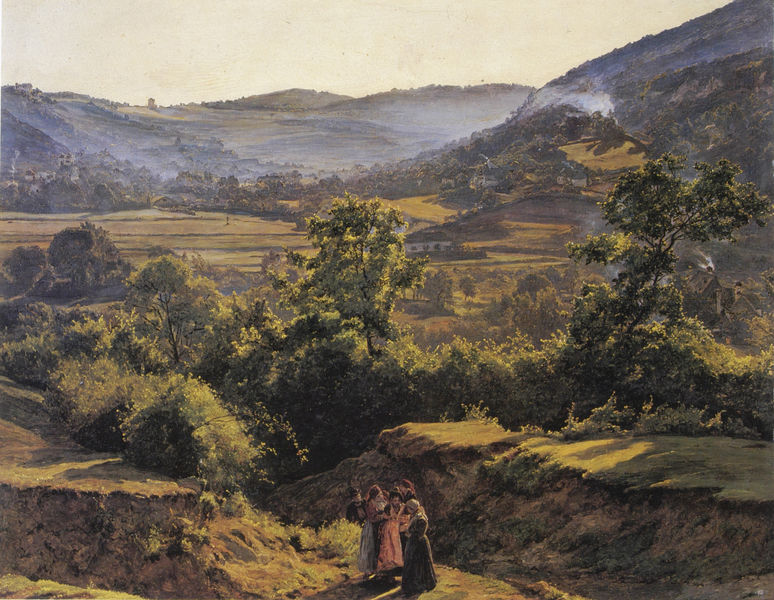
Titel: Berglandschaft mit der Ruine Liechtenstein bei Mödling
Künstler: Ferdinand Georg Waldmüller
Standort: Schloss Vaduz
Institution: Sammlungen des Fürsten von Liechentenstein
Schlagwörter: baum, berg, blau, blätter, felsen, feuer, gemälde, gruppe, himmel, laub, mann, schatten, weiß, bäume, frauen, gelb, grün, landschaft, menschen, mädchen, ocker, abend, braun, femmes, frau, hut, hüte, kleider, licht, schwarz, gras, haus, rasen, rot, schleier, weg, wiese, beige, gespräch, malerei, rock, stein, steine, öl, erde, feld, felder, ferne, gräser, horizont, häuser, hügel, morgen, natur, weite, busch, büsche, rauch, sonne, sträucher, wiesen, land, gold, familie, paar, personen, pflanzen, rosa, tal, wald, anhöhe, bauern, kinder, turm, aussicht, magd, perspektive, süden, unterhaltung, röcke, abhang, berge, gebirge, gipfel, hang, dorf, giebel, abendsonne, dunst, gelände, luftperspektive, nebel, tag, landschaftsmalerei, alm, berglandschaft, schlucht, hof, hügellandschaft, figuren, böschung, romantik, staffage, brun, france, homme, jaune, vert, tiefe, vier, weiden, spaziergang, wandern, alpen, geheimnis, feuchtigkeit, kunst, flora, tracht, biedermeier, maison, laubwald, wanderer, eisenbahn, dames, bauernhaus, unkraut, fauna, kate, spaziergänger, femme, waldmüller, lumière, hohlweg, arbre, soleil, bois, ciel, foret, nature, paysage, verdure, peinture, robe, paysan, abendlicht, bäum, ferme, montagnes, realisme, toskana, montagne, ocre, enfants, paysans, campagne, champ, chardin, frauengruppe, incendie, paysanne, schclucht, sonnelicht, talweg, enfant, fille, aussichtsturm, baume, arbres, rocher, figurengruppe, terre, brume, fillette, chemin, naturalisme, coucher de soleil, colline, tableau, feu, soleil couchant, crépuscule, groupe, fumee, robes, personnages, habitation, champs, pas, champêtre, quatre, figure, landfrauen, collines, t, 19. jahrhundert, landcshfat, roches, free, adventure, straucher, réaliste, coline, paysannes, après-midi, joie, vallon, cheminees, light, vallonné, makes me feel happy, a family gathered in fore front and a large landscape in the background, relieved, wild, opportunistic